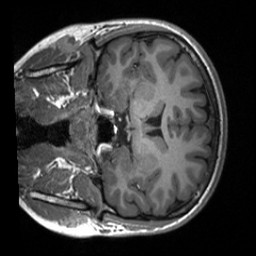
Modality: T1w
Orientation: coronal
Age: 20
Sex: female
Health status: healthy
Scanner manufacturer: siemens
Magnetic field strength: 3 T
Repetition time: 2 s
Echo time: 0.00232 s